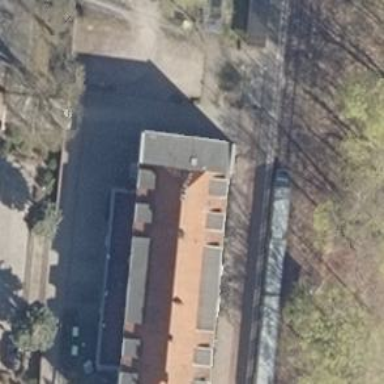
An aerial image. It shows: Train station building.